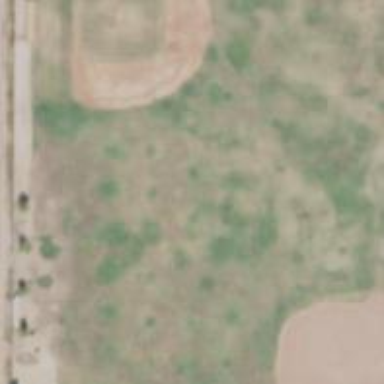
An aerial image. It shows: Baseball pitch for leisure land.